Interaction volume radius: 10 \u00c5
Interaction volume height: 15 \u00c5
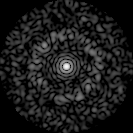
Disorder parameter: 0.8155